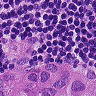
Metastatic tissue present: yes